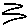
Label: zigzag